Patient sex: M
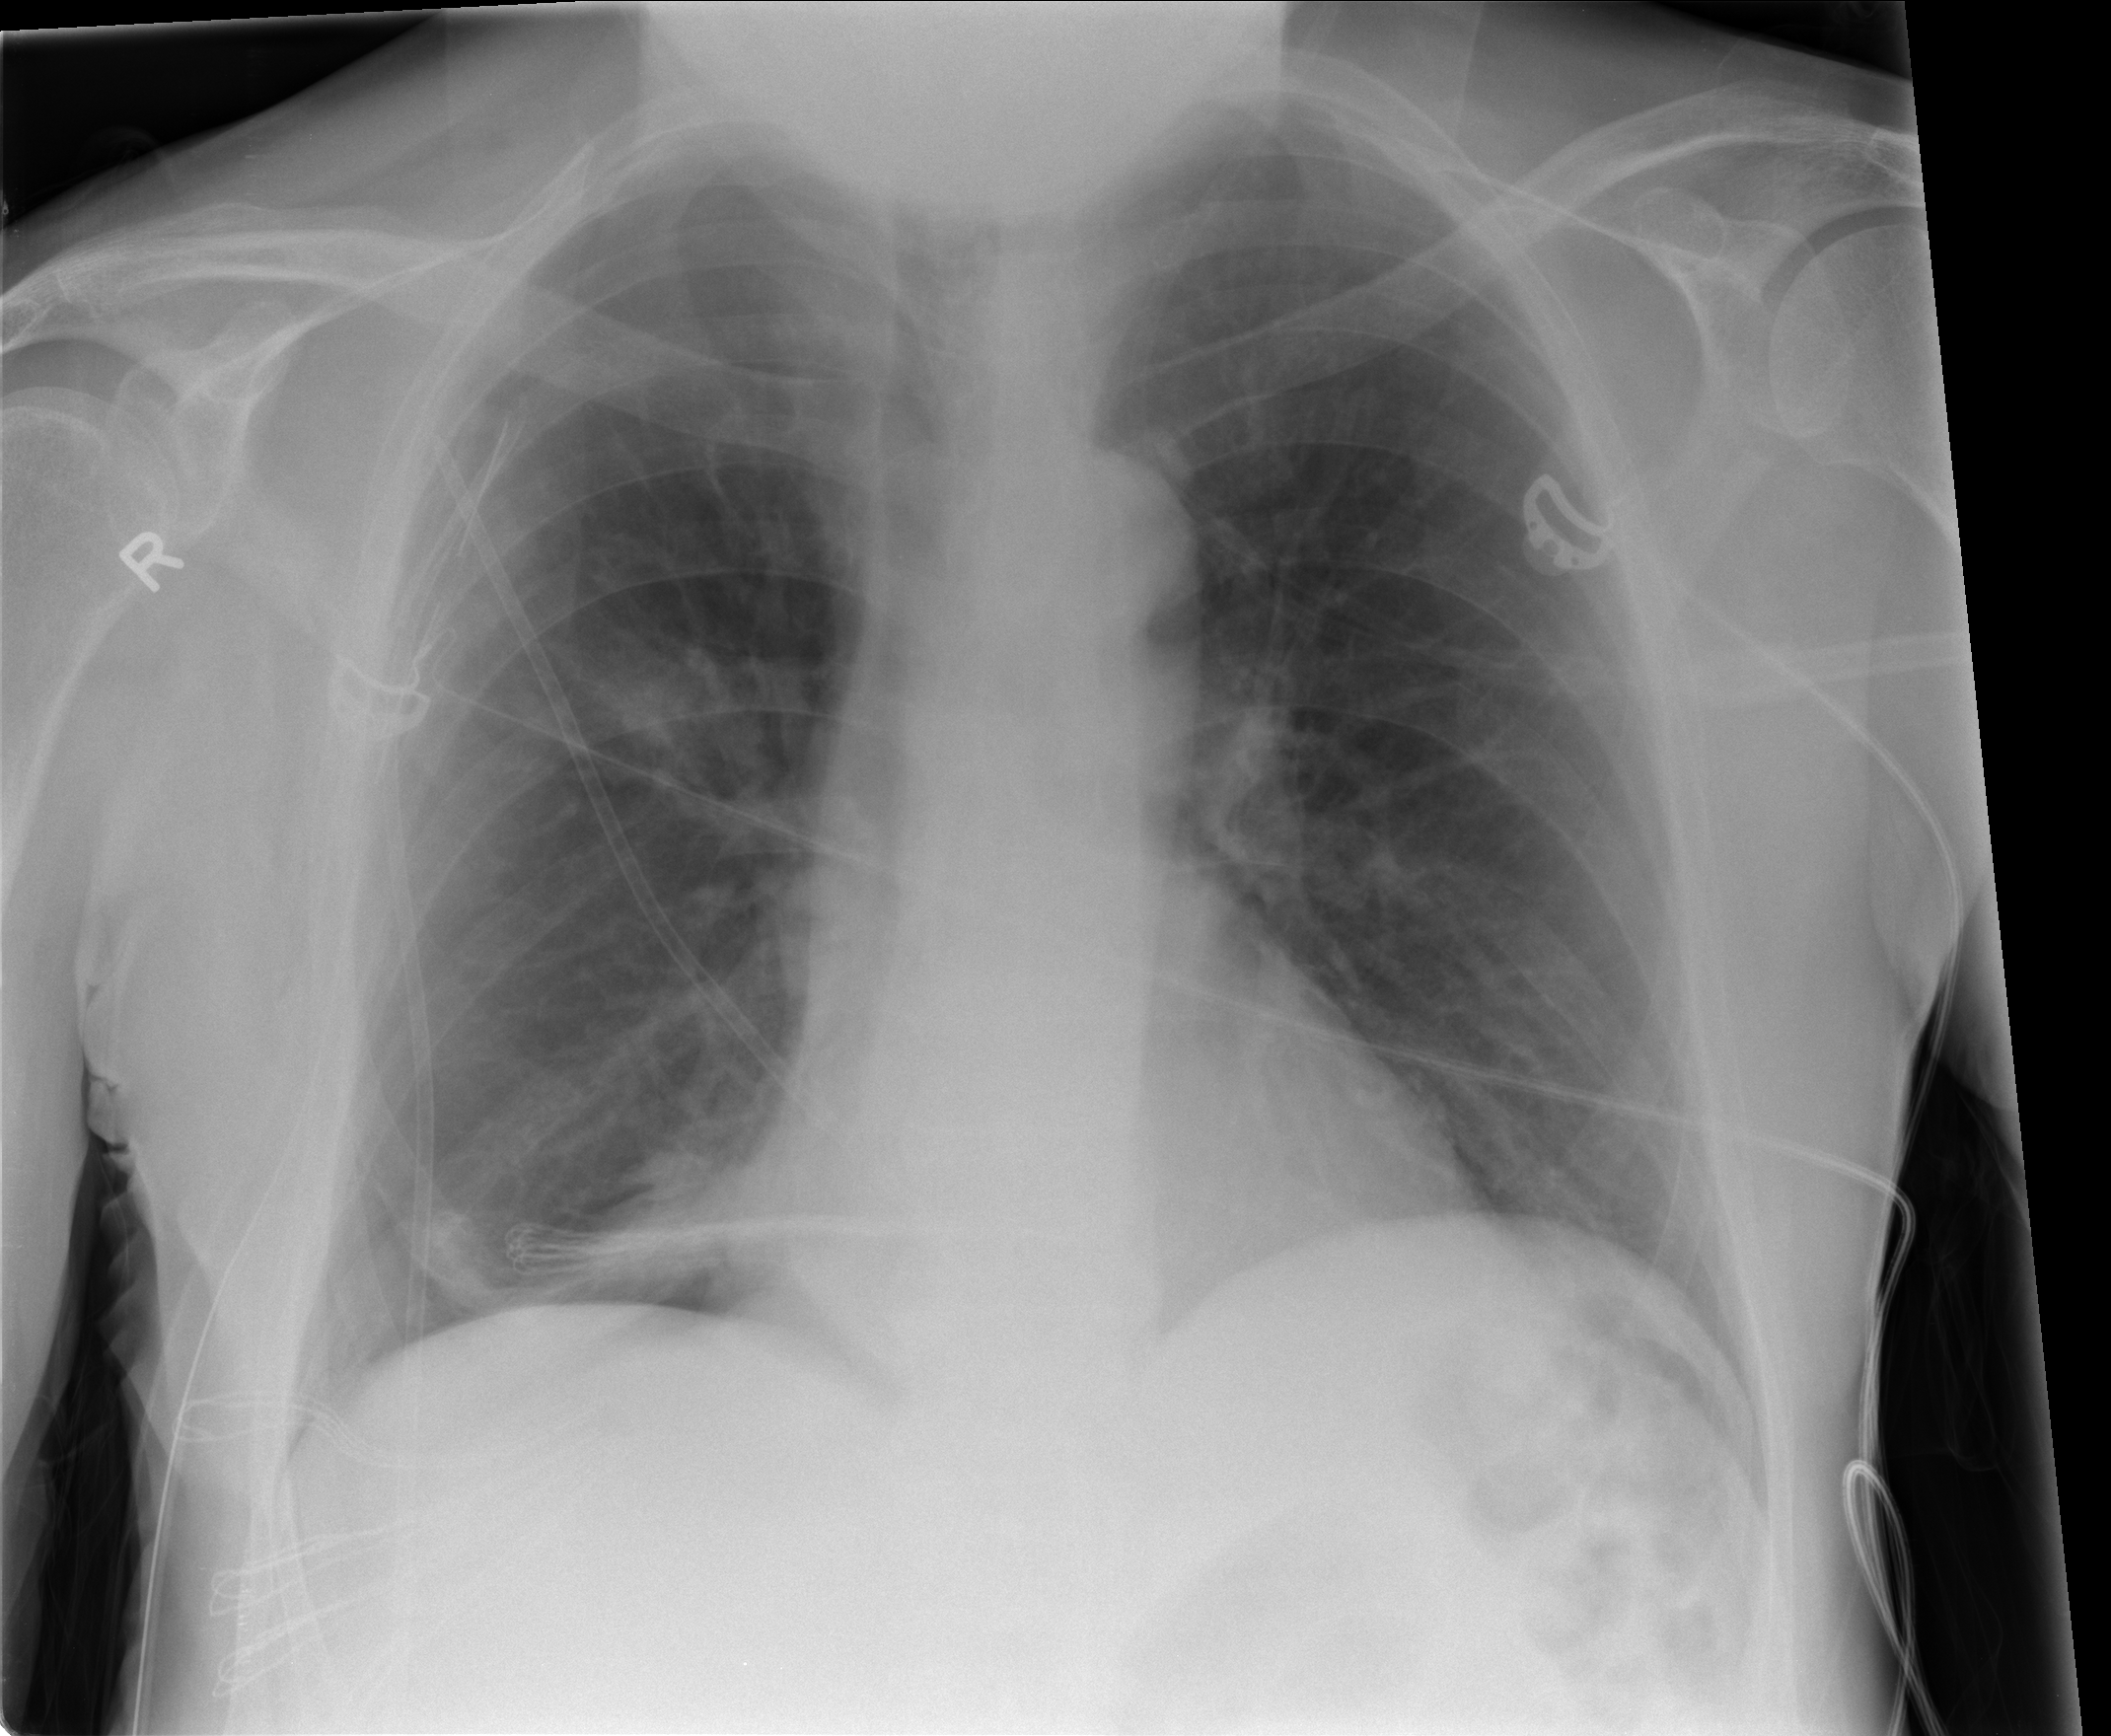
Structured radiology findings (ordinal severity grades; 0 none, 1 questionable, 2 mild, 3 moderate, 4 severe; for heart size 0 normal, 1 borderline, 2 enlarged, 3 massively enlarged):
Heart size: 0
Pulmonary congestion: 0
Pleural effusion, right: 0
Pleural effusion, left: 0
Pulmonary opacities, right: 0
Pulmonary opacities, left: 0
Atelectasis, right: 2
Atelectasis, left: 0